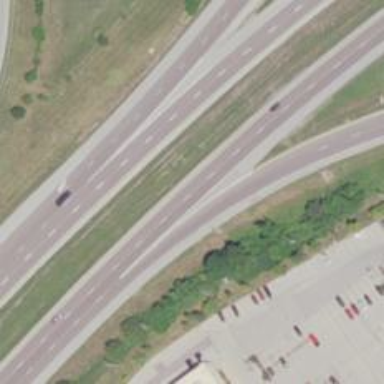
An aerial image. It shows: Asphalt road classified as trunk highway.